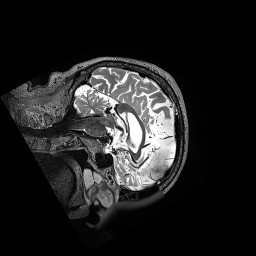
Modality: T2w
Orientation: sagittal
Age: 80
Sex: female